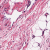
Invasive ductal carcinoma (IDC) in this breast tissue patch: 0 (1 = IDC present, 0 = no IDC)